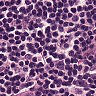
Metastatic tissue present: no